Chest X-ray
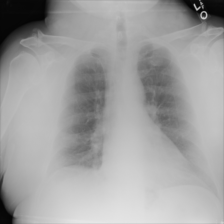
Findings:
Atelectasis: negative
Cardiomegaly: negative
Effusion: negative
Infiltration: negative
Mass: negative
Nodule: negative
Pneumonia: negative
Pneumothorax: negative
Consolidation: negative
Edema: negative
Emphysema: negative
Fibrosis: negative
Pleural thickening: negative
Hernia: negative